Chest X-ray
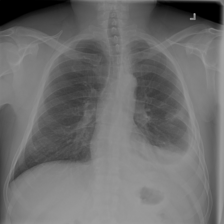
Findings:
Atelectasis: negative
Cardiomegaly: negative
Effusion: positive
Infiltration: negative
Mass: positive
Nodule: negative
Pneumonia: negative
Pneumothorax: negative
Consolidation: positive
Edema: negative
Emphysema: negative
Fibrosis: negative
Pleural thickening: negative
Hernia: negative